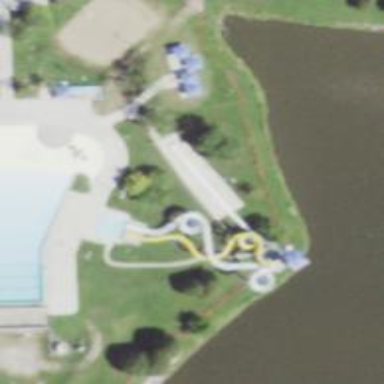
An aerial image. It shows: Water slide attraction.